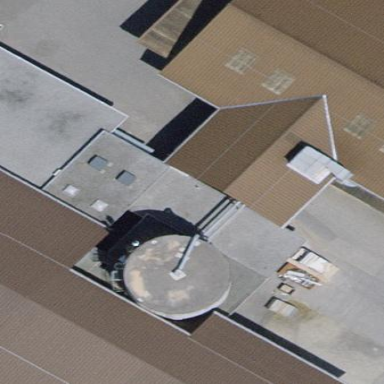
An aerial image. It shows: View of roof of building.